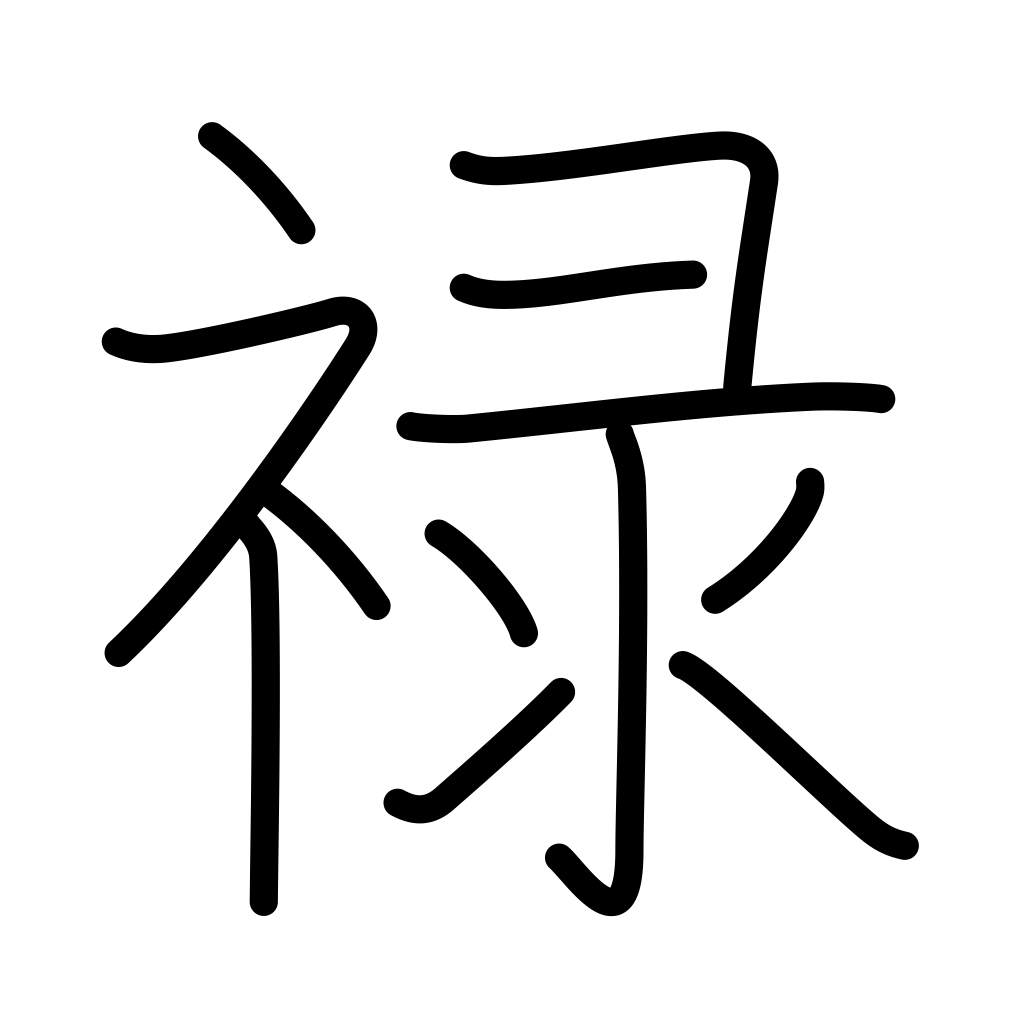
Meaning: fief, allowance, pension, grant, happiness